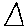
Label: triangle